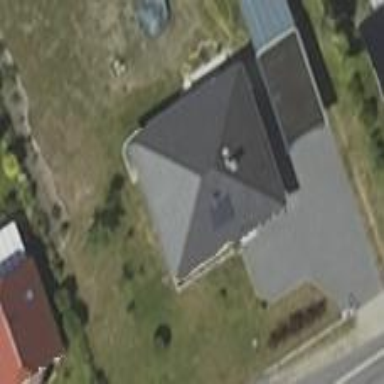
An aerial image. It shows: Simple house.